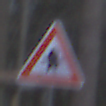
Verkehrszeichen: Vorfahrt
Umgebung: Outdoor, Nature
Tageszeit: MorningAfternoon
Wetter: Overcast
Licht: Natural
Jahreszeit: Winter
Kontrast: LowContrast